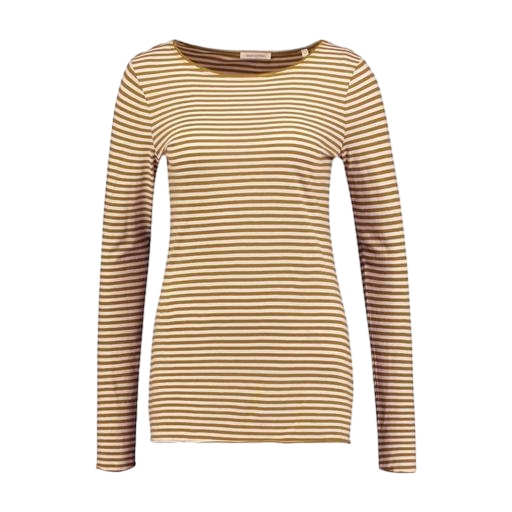
green women's striped long-sleeve t-shirt, brown women's stripe t-shirt, gold and brown t shirt, white background